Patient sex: M
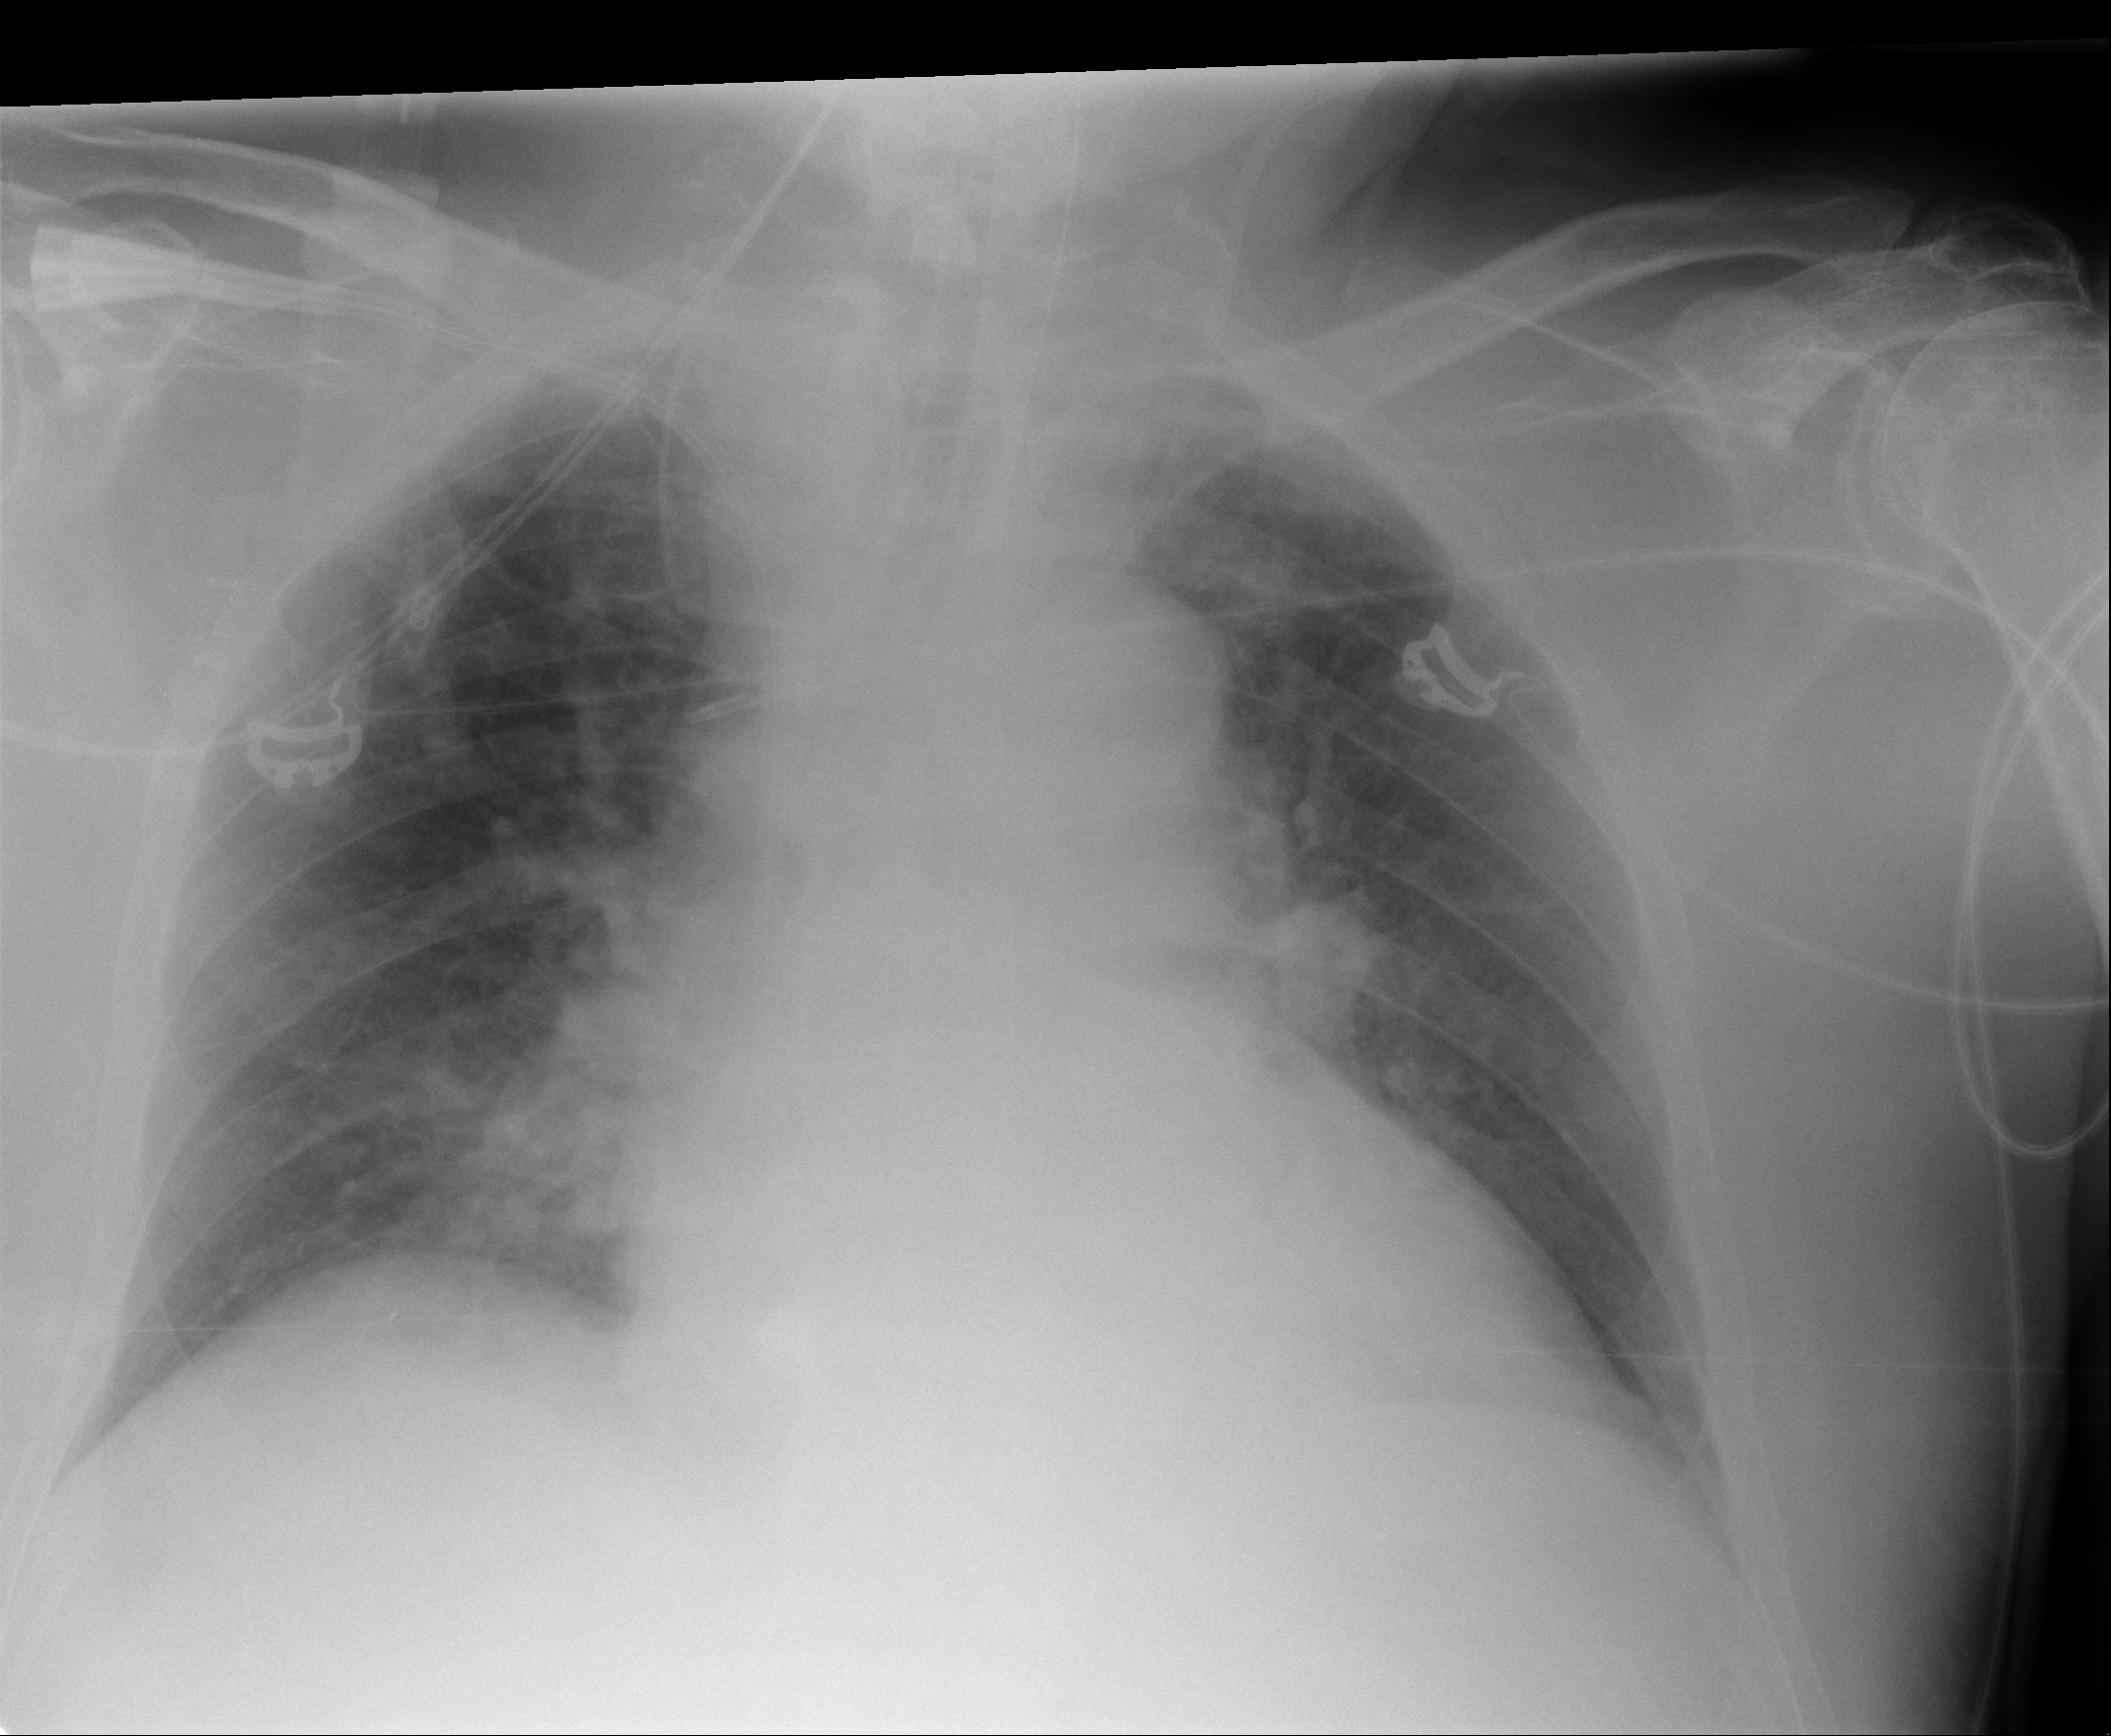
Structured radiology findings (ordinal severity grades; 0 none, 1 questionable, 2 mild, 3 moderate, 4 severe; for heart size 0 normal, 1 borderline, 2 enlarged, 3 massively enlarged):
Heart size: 2
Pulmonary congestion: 1
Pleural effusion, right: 0
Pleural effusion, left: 0
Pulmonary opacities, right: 0
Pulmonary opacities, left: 0
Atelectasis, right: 0
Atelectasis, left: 0